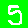
Digit: 5